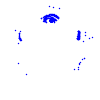
Particle: proton